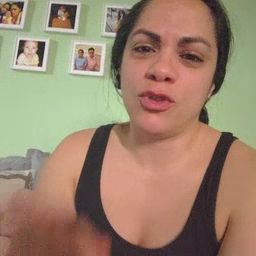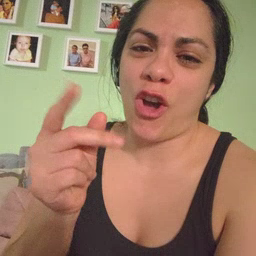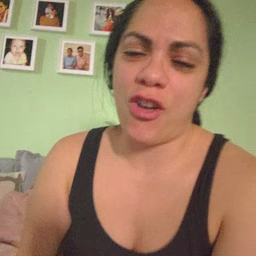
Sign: dog